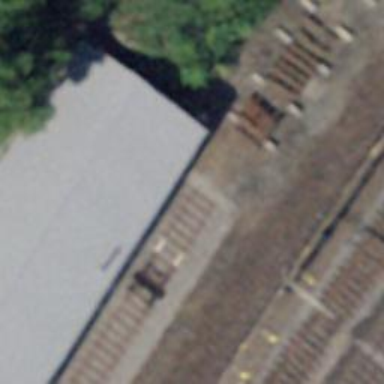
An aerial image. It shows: Railway buffer stop.